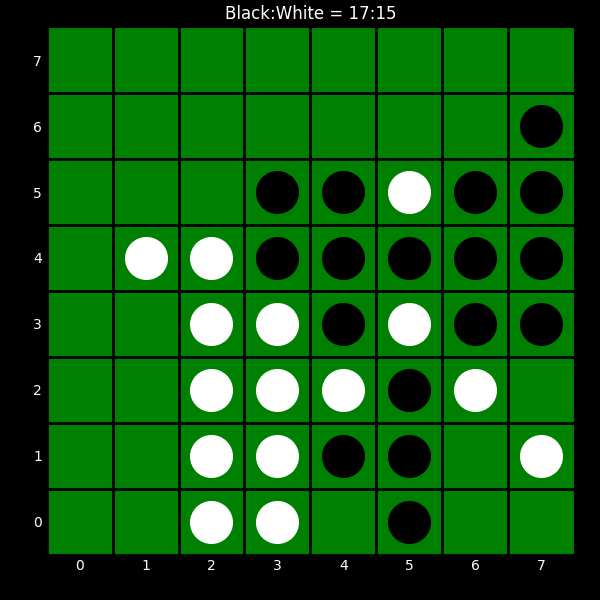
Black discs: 17
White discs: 15